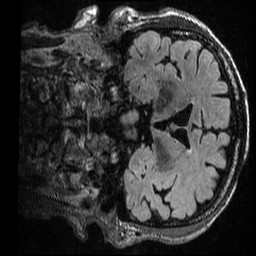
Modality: T2w
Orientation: coronal
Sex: male
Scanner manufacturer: ge
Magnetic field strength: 3 T
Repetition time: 6 s
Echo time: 0.1291 s